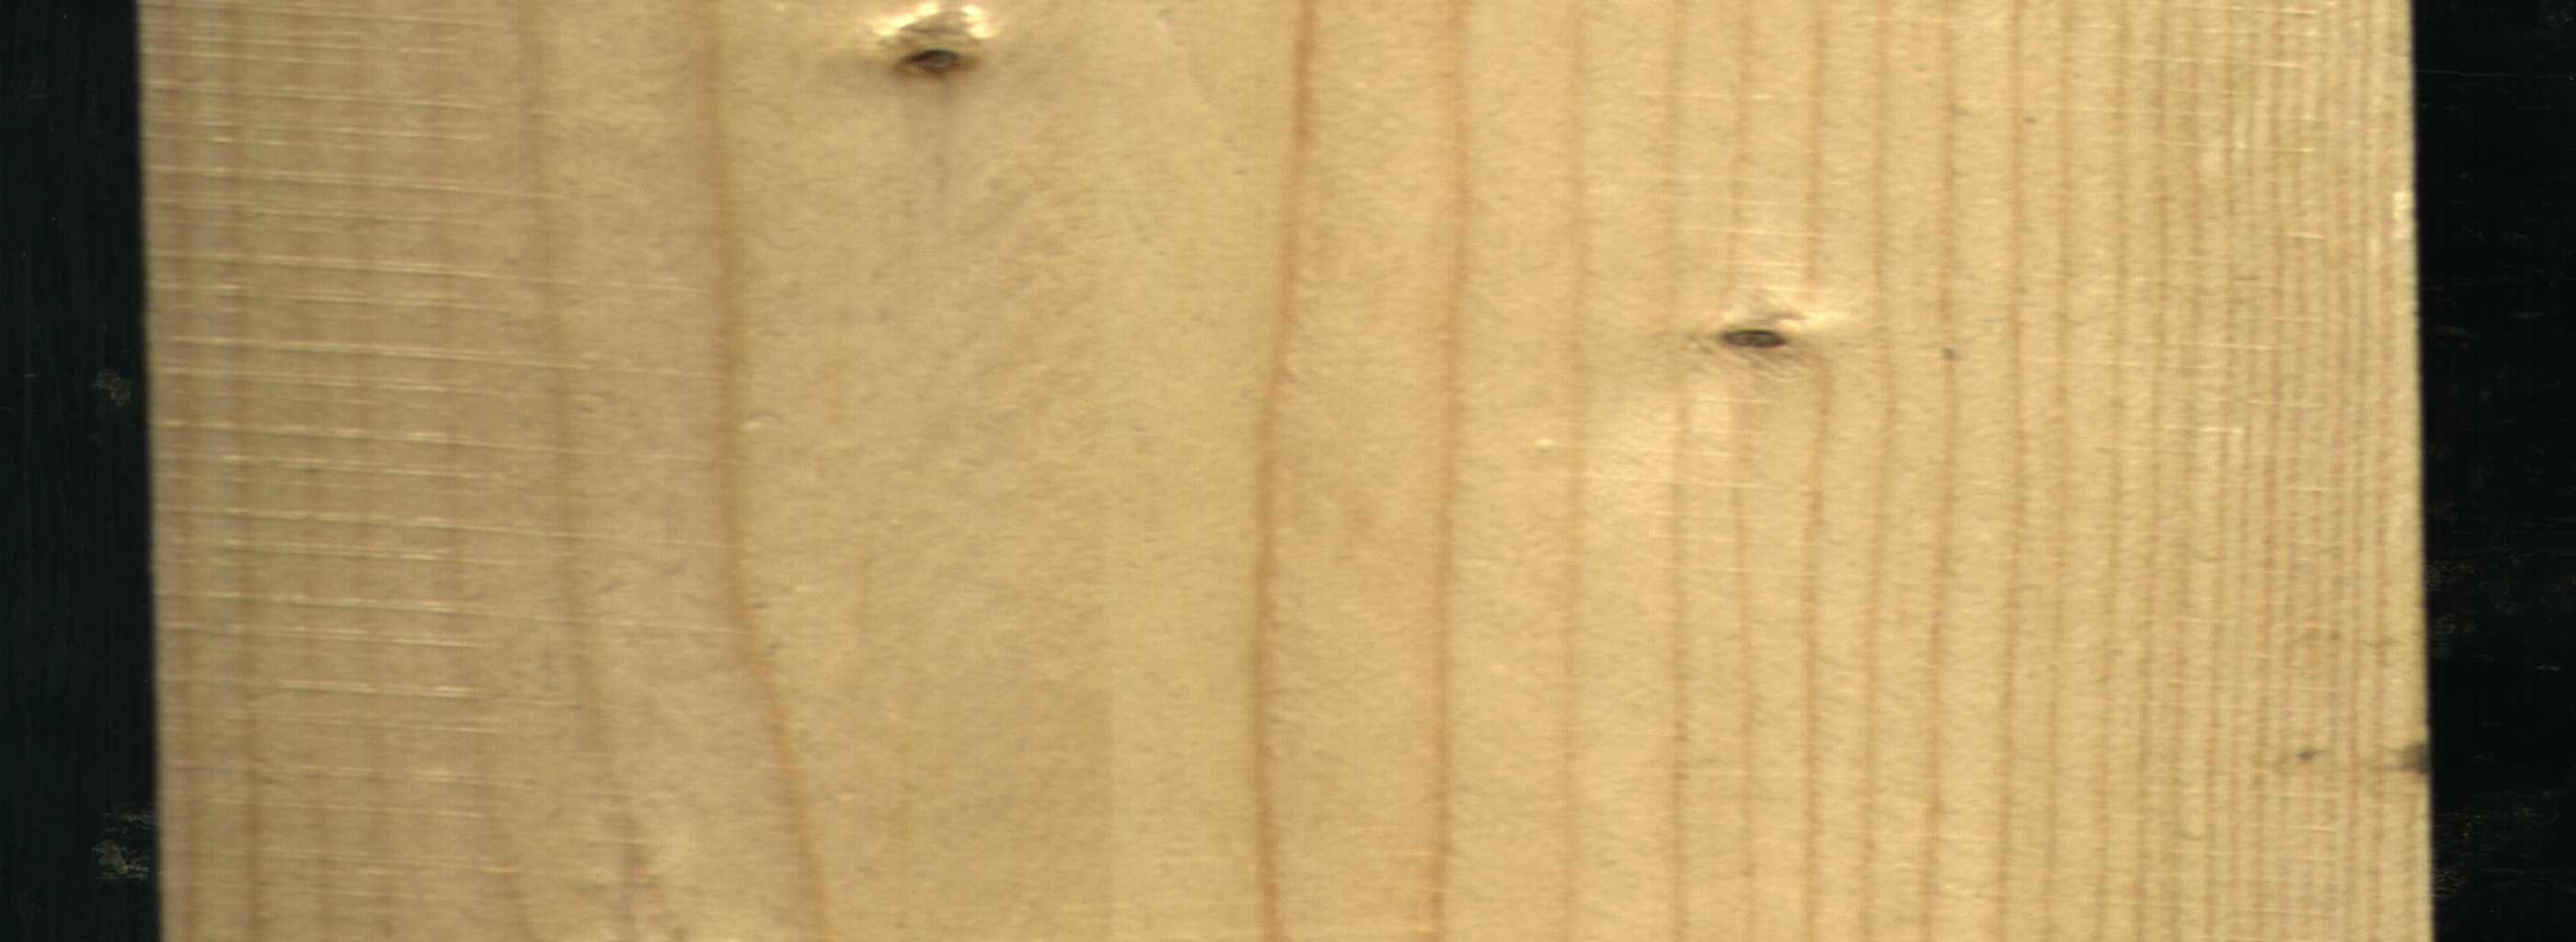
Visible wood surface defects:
Live_Knot
Live_Knot